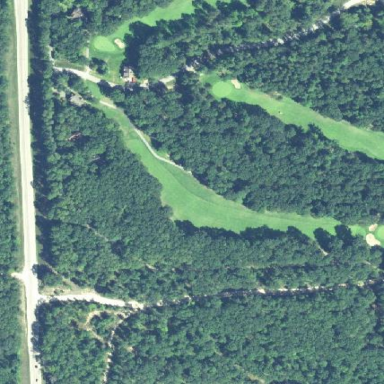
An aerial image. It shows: Golf fairway in the image.